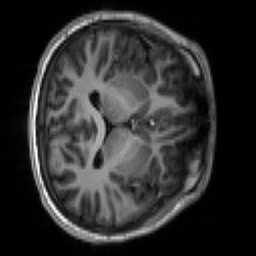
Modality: T1w
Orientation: axial
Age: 18
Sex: male
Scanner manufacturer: siemens
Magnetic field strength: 3 T
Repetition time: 2.3 s
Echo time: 0.00267 s